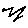
Label: zigzag